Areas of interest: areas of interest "Fushan TV Station"
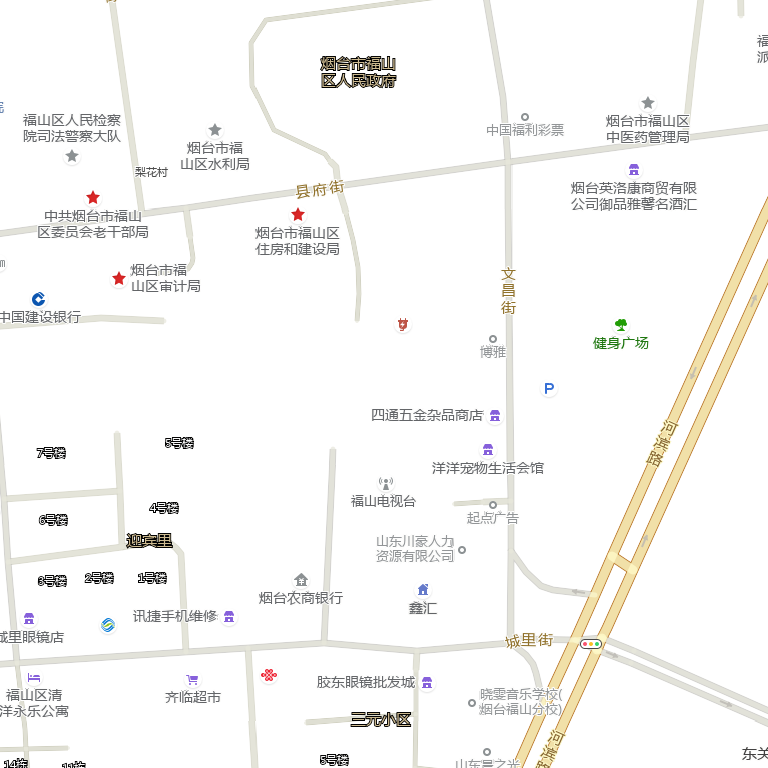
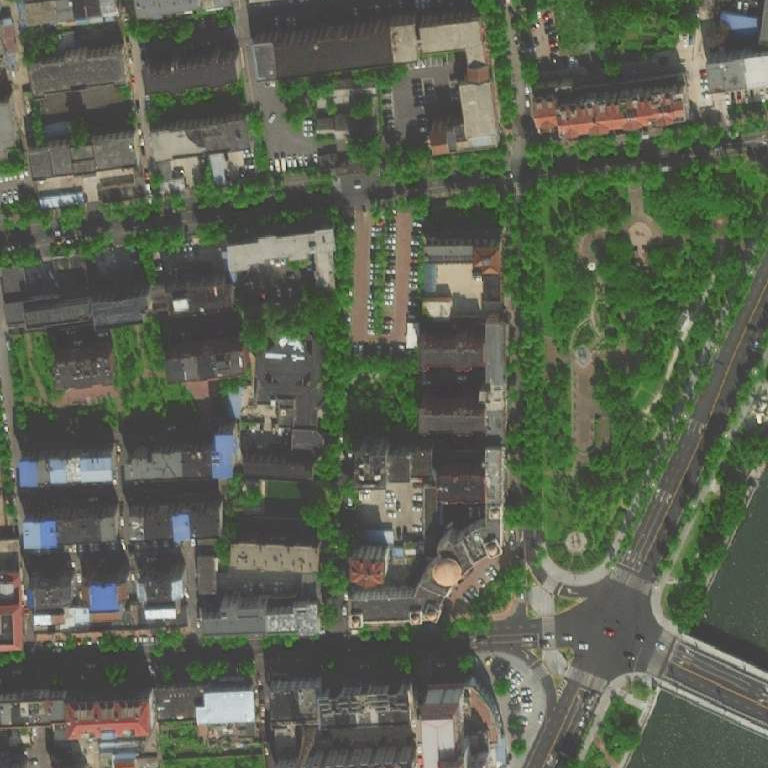